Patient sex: F
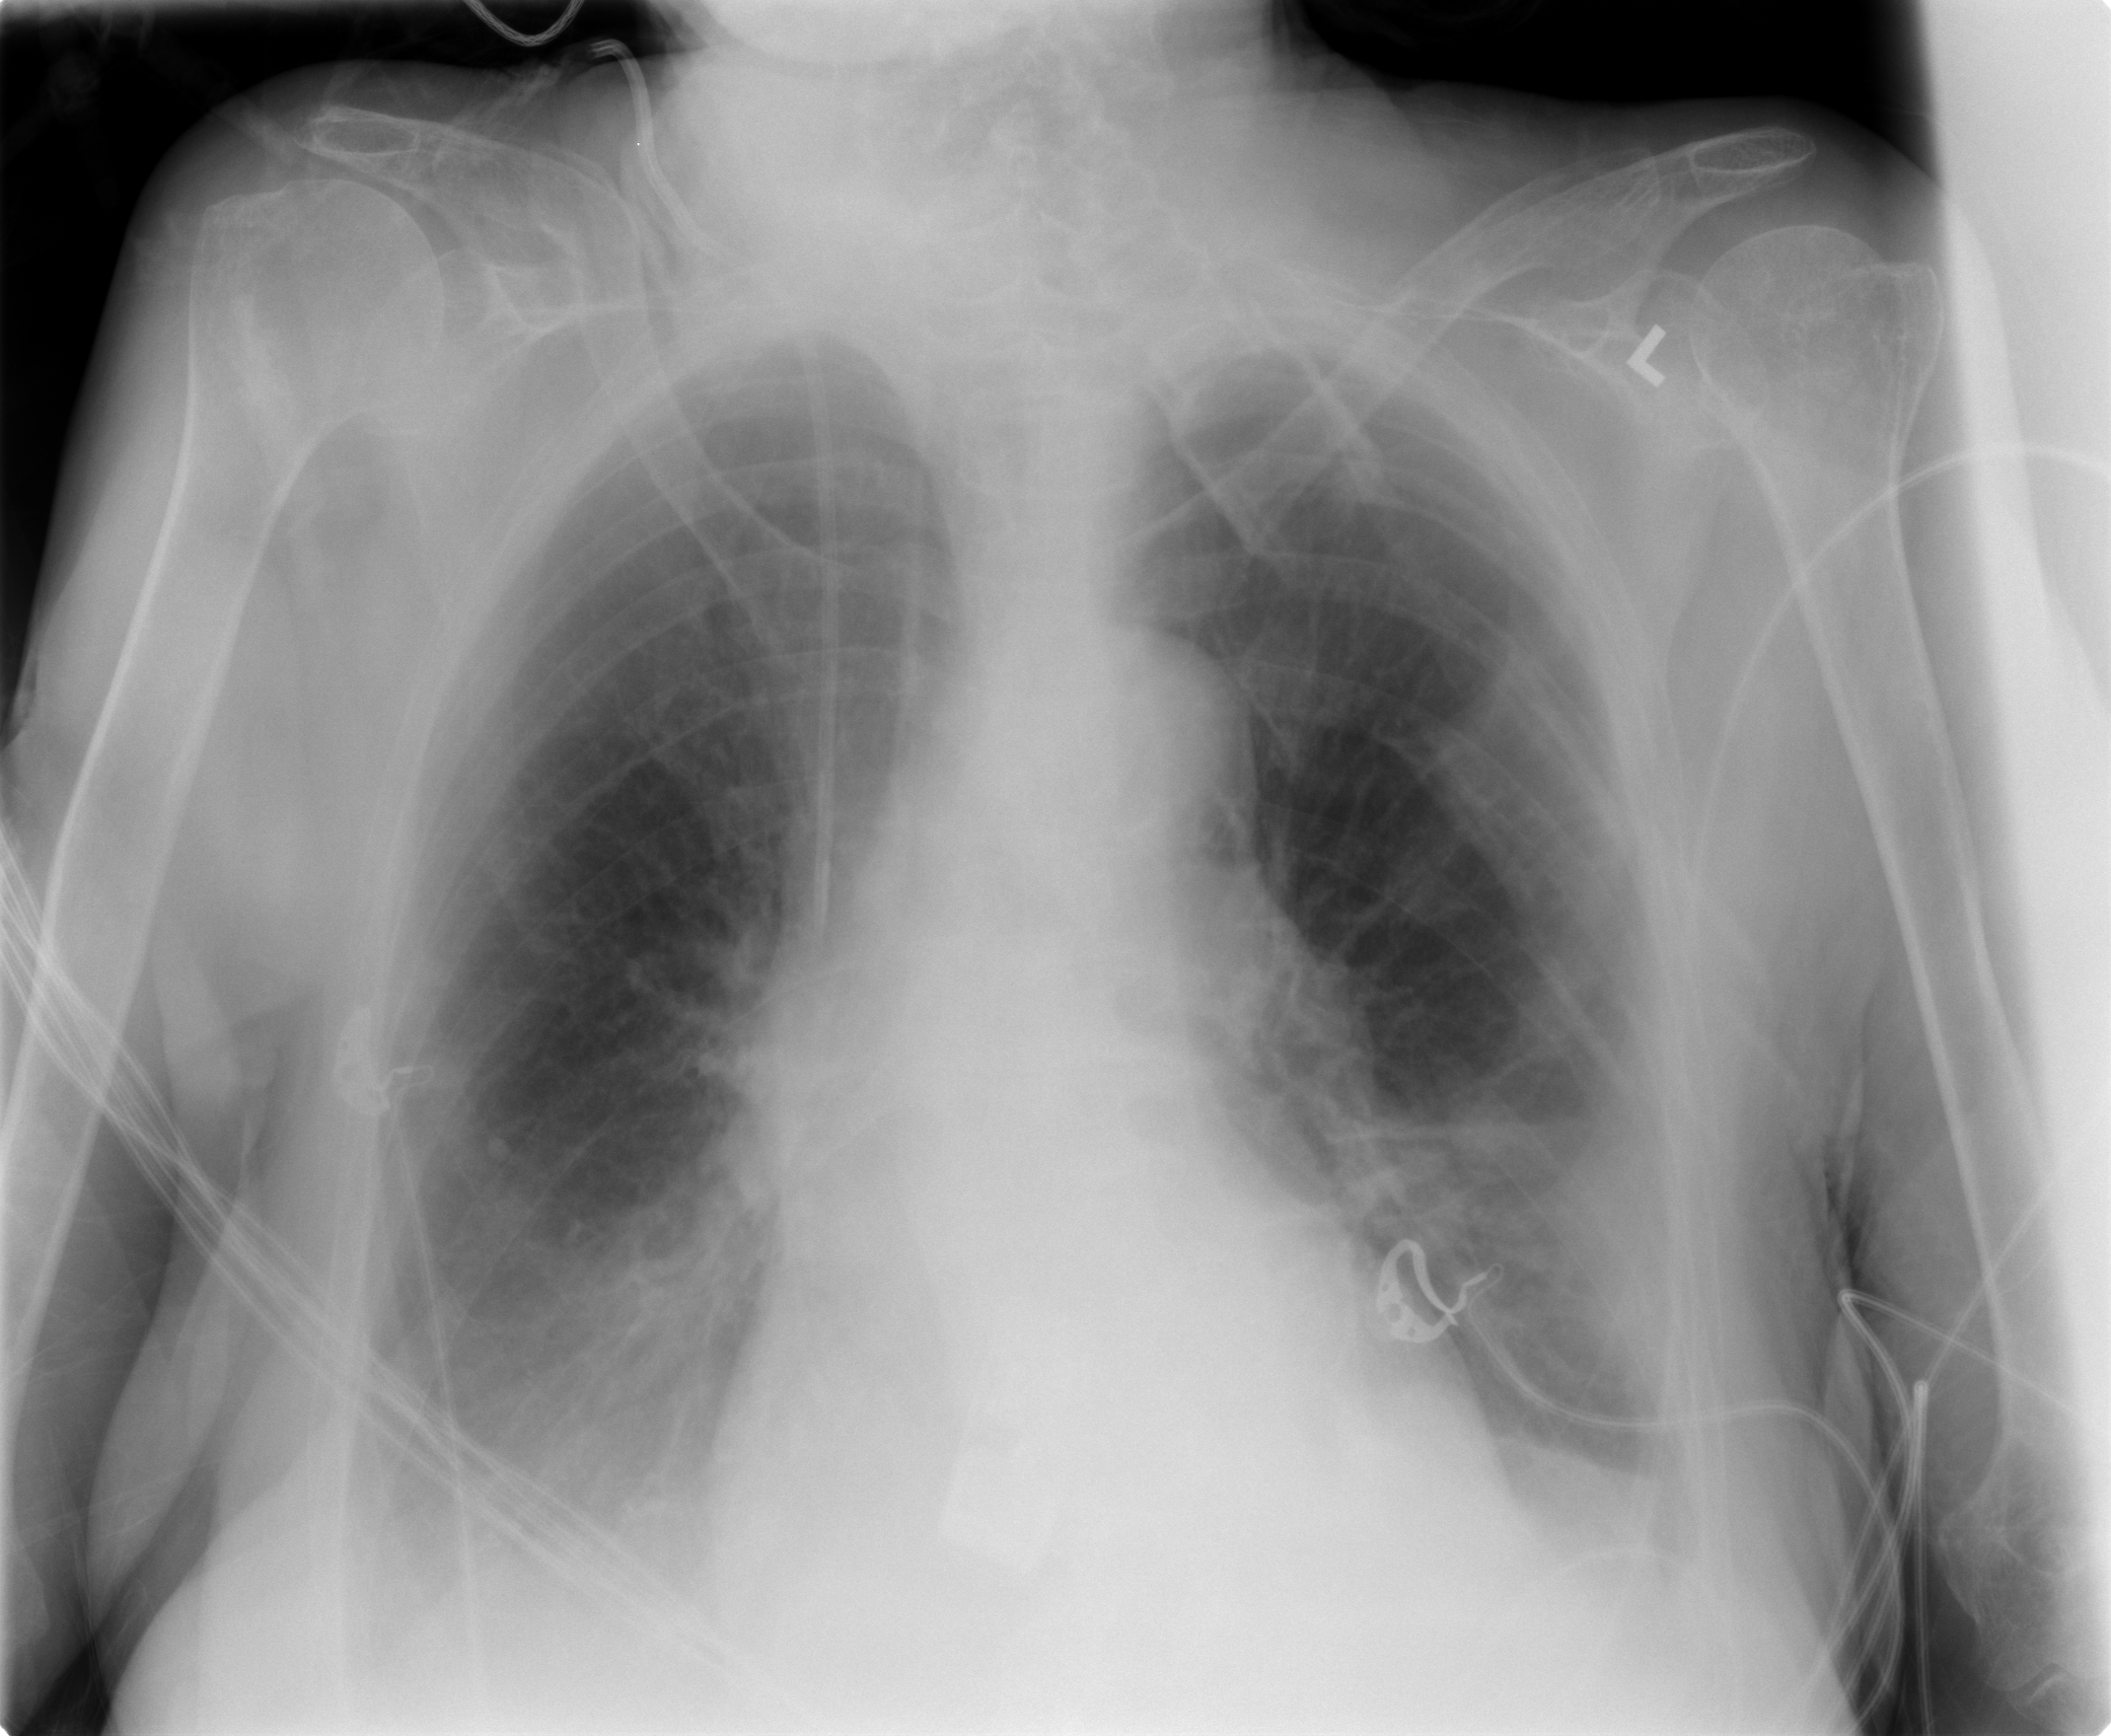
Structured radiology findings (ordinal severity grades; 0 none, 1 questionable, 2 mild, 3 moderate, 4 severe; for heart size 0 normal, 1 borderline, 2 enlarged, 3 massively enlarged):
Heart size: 2
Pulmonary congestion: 2
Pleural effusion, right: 2
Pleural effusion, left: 2
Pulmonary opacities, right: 0
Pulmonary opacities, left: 1
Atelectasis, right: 2
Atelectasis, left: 3